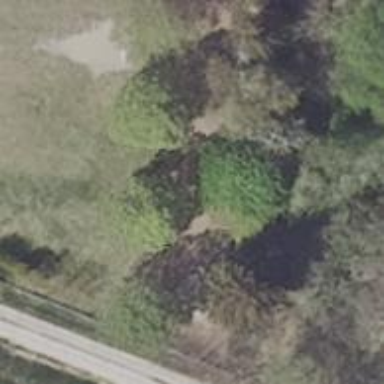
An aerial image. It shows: Deciduous broadleaved tree.